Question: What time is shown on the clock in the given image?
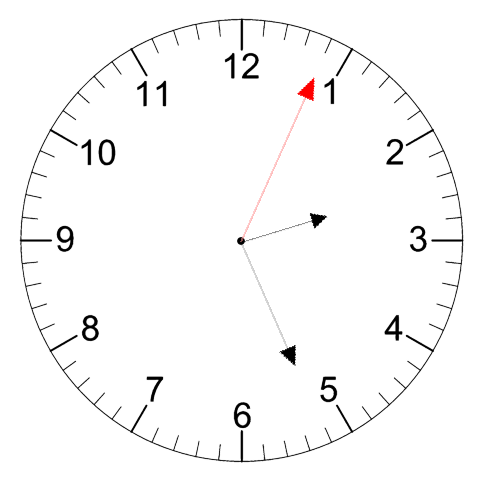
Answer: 02:26:04